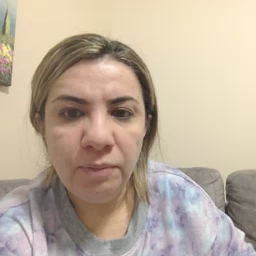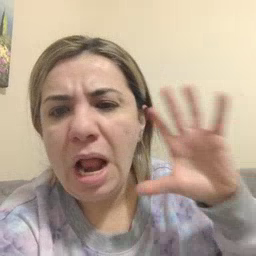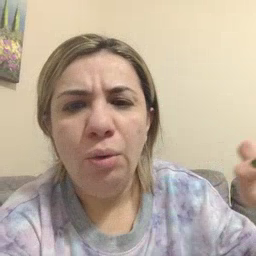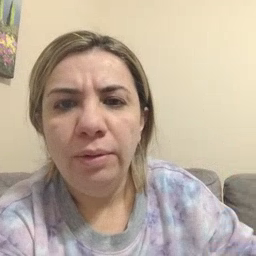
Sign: loud